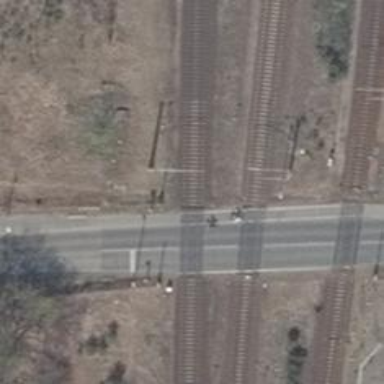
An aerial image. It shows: Abandoned railway.